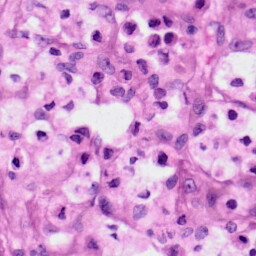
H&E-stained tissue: Skin